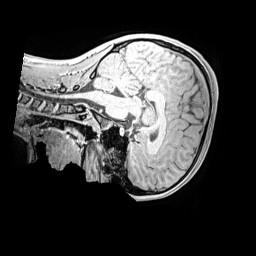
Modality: MP2RAGE
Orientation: sagittal
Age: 14
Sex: female
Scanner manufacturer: siemens
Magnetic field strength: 3 T
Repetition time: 4 s
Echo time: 0.00299 s